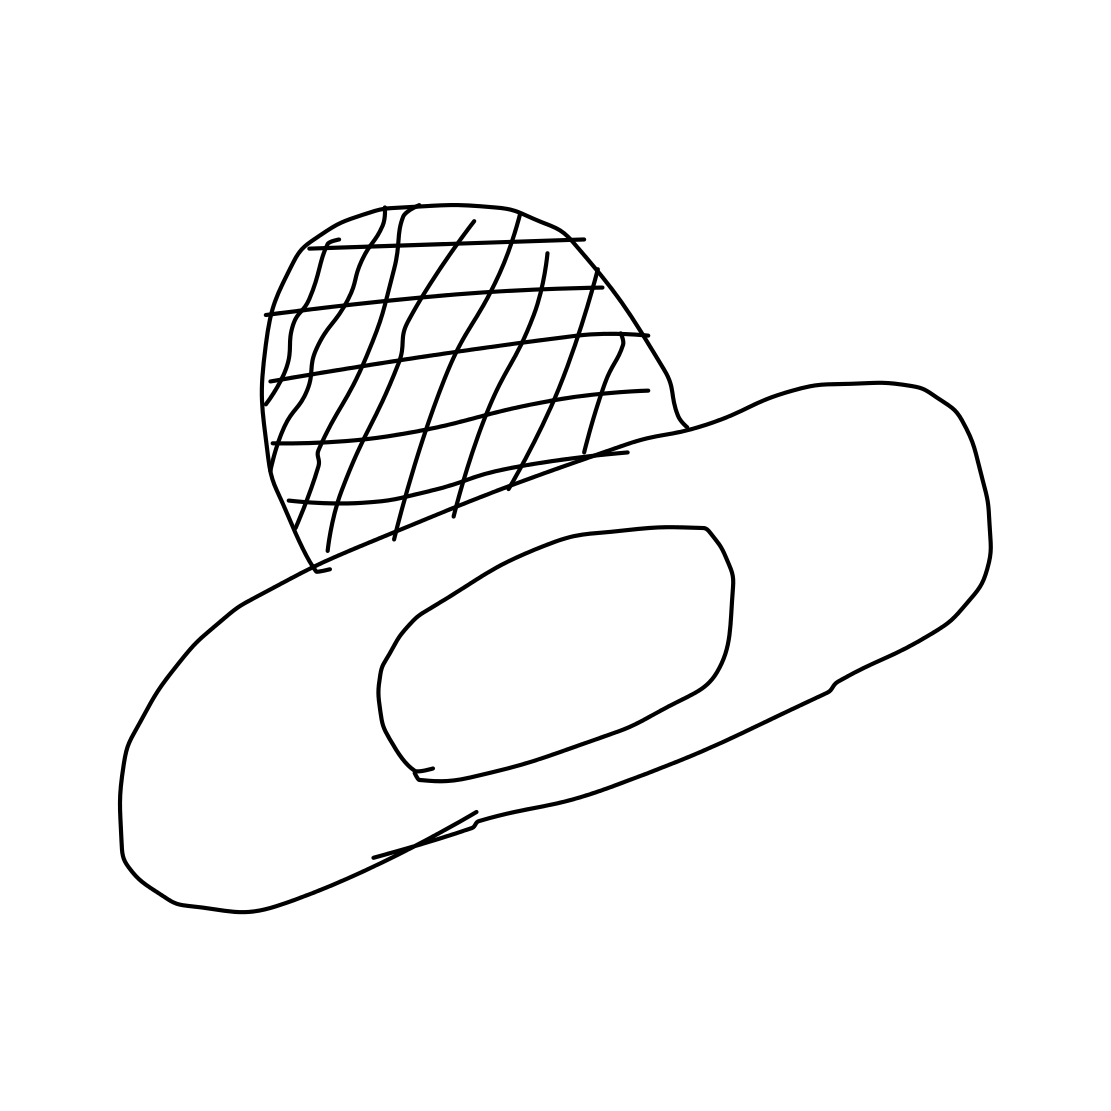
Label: hat